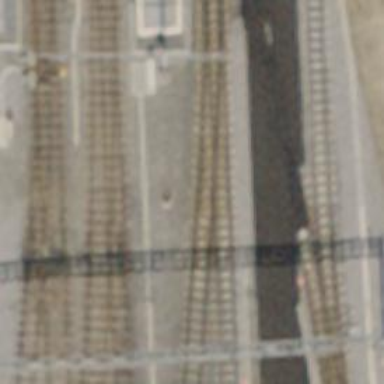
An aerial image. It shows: Narrow-gauge railway yard with electrified tracks using contact line.